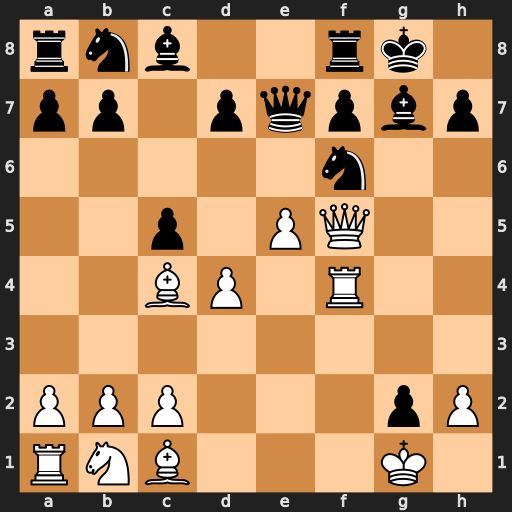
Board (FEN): rnb2rk1/pp1pqpbp/5n2/2p1PQ2/2BP1R2/8/PPP3pP/RNB3K1
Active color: w
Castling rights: -
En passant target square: -
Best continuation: exf6 Qxf6 Qxf6 Bxf6 Rxf6